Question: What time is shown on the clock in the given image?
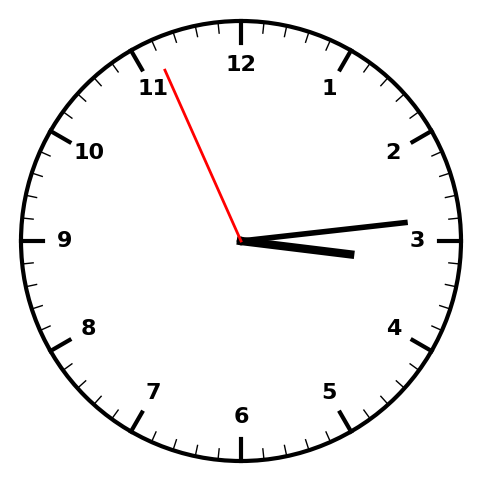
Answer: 03:13:56